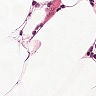
Metastatic tissue present: yes